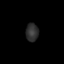
Tissue: skin
Cell type: Epithelial cells
Senescence score: 0.2689
Nuclear area (px): 223
Mean DAPI intensity: 46.789